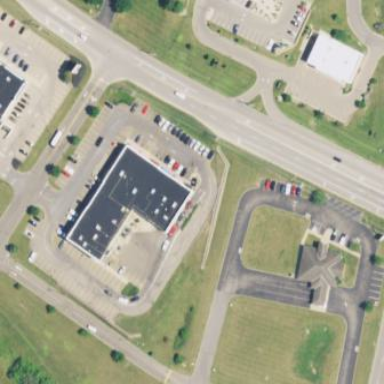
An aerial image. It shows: Retail building.